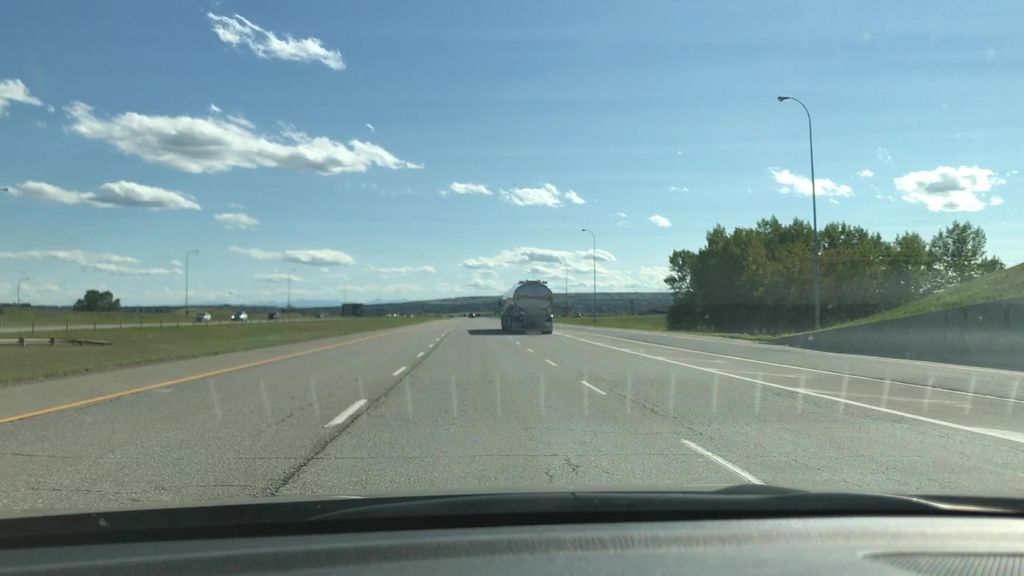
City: calgary